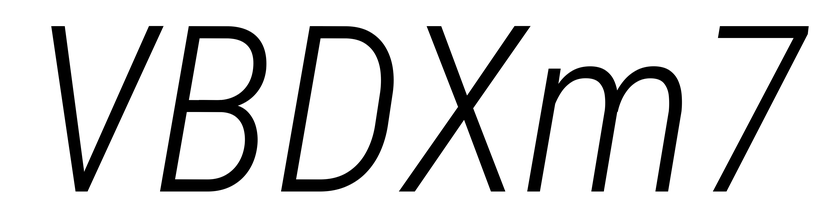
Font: Roboto-Italic_Condensed_Light_Italic